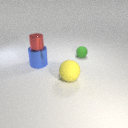
large blue metal cylinder behind large yellow rubber sphere